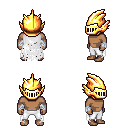
a pixel art fantasy rpg character, male body template, human, dark skin, white tattered cape, white pants, plain hairstyle, gold helm, white cloth bandages, four views (front, back, left, right), 2x2 character sprite sheet, small pixel art, hard edges, no anti-aliasing